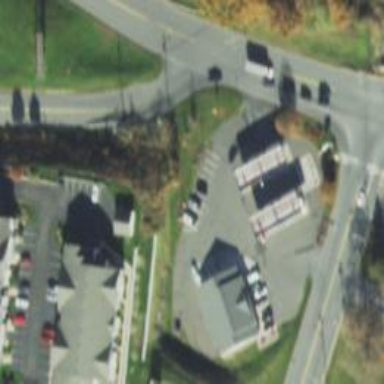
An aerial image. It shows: Convenience shop.